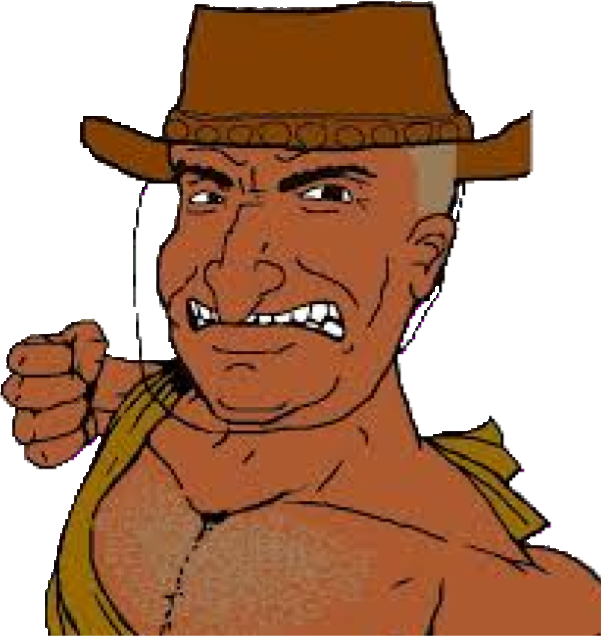
Label: 5_Bruce